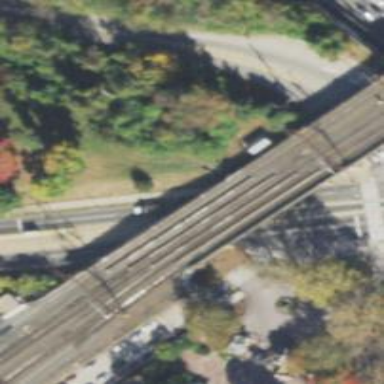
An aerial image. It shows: Bridge with electrified railway tracks featuring contact line.